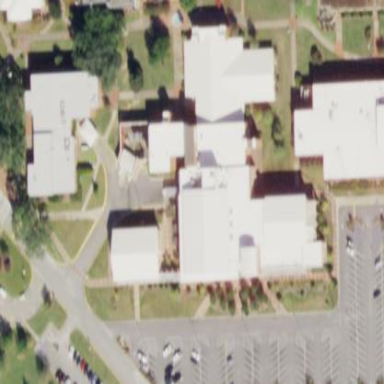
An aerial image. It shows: College building designated as the Student Center and Health Center.